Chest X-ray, AP view. Patient: 57 years old, sex F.
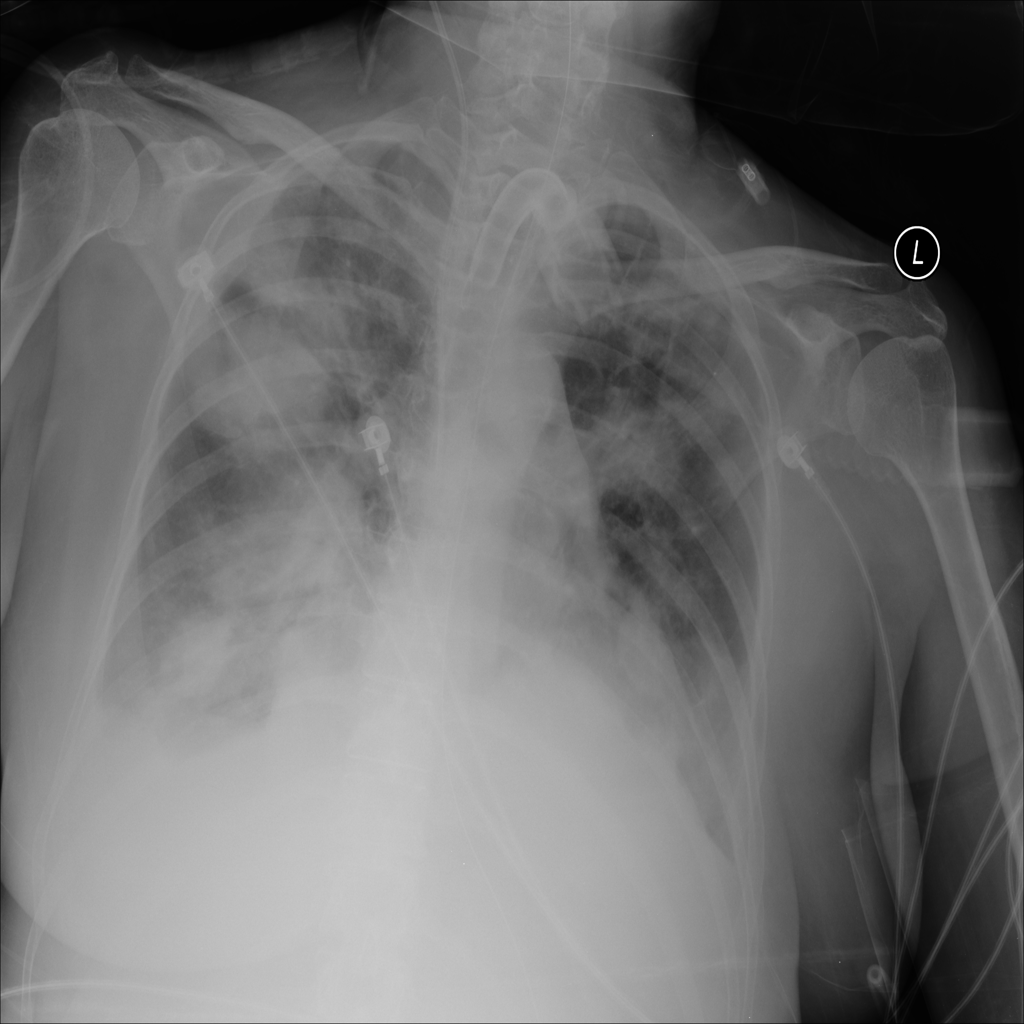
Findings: No Finding